Question: Consider the following list :
'''
dalist = {{47.9913, 11.127, 208}, {47.5212, 10.3002, 208},
{49.7695, 9.96838, 160}, {48.625, 12.7042, 436}}
'''
Those are coordinatees of Eye fixations on a screen where, within each sublist,
'#1' is the X coordinate,
'#2' the Y coordinate and
'#3', the duration spent at that particular location
I then use the following :
'''
Disk[{#[[1]], #[[2]]}, 3N[#[[3]]/Total[dalist[[All, 3]]]]] & /@ dalist
'''
to draw disk with duration weighted diameter.
I would like to draw cross instead where the 2 segments intersect at their middle and the length of each is equivalent to the disk diameter as illustrated bellow.

This is what I have yet :
'''
Graphics[{
Line[{{#[[1]] - 3 N[#[[3]]/Total[dalist[[All, 3]]]], #[[2]]},
{#[[1]] + 3 N[#[[3]]/Total[dalist[[All, 3]]]], #[[2]]}}] & /@ dalist,
Line[{{#[[1]], #[[2]] - 3 N[#[[3]]/Total[dalist[[All, 3]]]]},
{#[[1]], #[[2]] + 3 N[#[[3]]/Total[dalist[[All, 3]]]]}}] & /@ dalist}]
'''
I was wondering if there was a simpler way, using something similar to PlotMarkers that exist in ListPlot
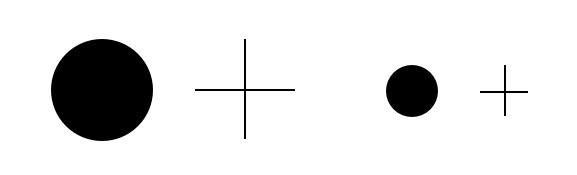
Answer: Use two lines. Something like:
'''
pointTrans =
{
Line[{{#[[1]] - l, #[[2]]}, {#[[1]] + l, #[[2]]}}],
Line[{{#[[1]], #[[2]] - l}, {#[[1]], #[[2]] + l}}]
} /. l -> #[[3]]/Mean[dalist[[All, 3]]] &;
pointTrans /@ dalist // Graphics // Show
'''